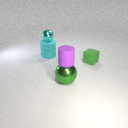
small green rubber cube to the right of large cyan rubber cylinder